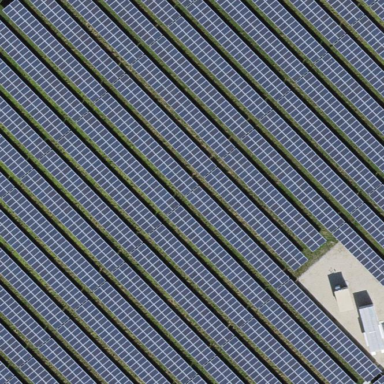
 consisting of solar photovoltaic panels."